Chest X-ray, PA view. Patient: 60 years old, sex F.
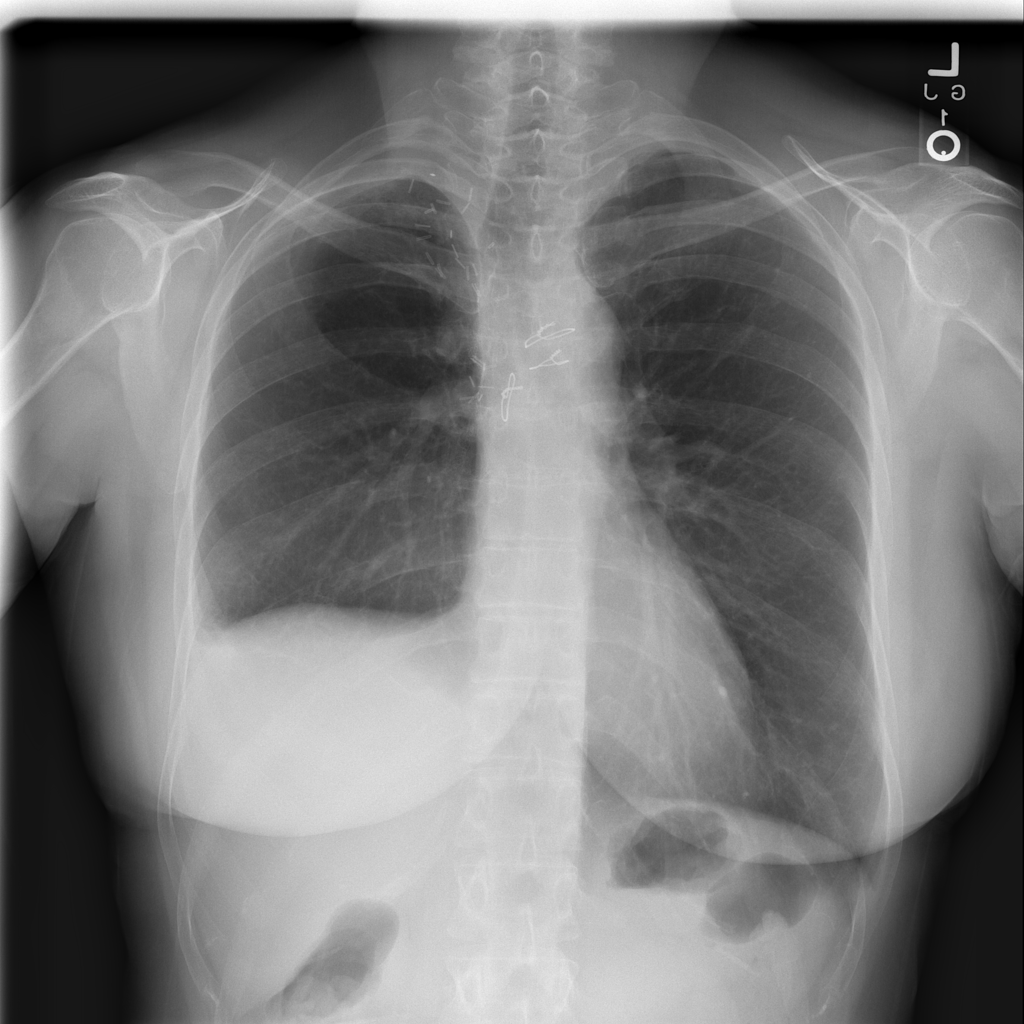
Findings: Pleural_Thickening